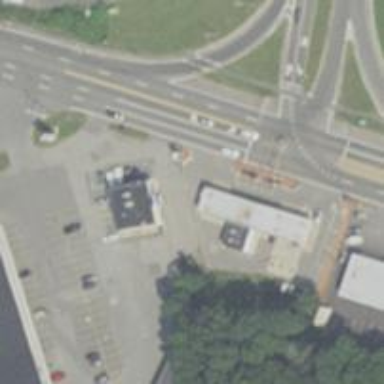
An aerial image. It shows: Convenience shop.